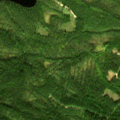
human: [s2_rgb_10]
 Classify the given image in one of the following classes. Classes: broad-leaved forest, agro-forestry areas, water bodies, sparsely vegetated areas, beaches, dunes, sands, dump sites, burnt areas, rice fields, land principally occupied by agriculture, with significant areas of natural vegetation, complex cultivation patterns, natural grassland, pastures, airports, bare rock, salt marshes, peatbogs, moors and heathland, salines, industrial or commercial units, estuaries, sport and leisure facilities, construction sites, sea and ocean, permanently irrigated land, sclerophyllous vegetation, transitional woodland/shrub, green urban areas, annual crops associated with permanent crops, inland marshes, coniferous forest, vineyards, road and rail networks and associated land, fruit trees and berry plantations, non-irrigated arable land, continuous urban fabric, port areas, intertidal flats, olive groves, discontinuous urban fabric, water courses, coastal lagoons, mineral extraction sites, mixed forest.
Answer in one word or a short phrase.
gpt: coniferous forest, mixed forest